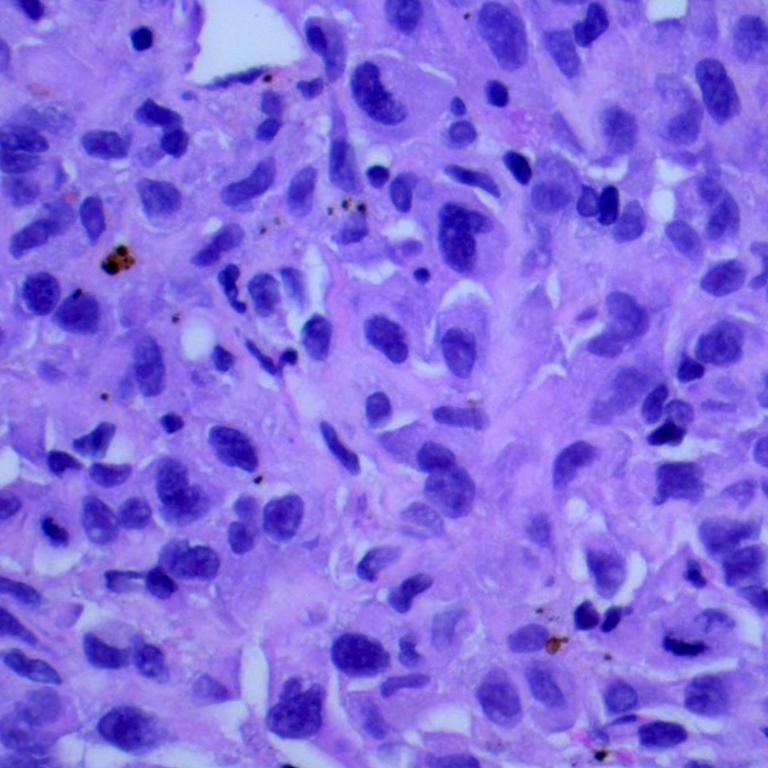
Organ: lung
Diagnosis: adenocarcinomas